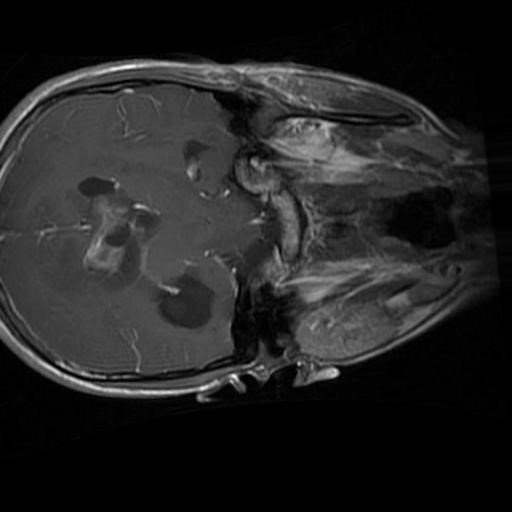
Label: brain_glioma